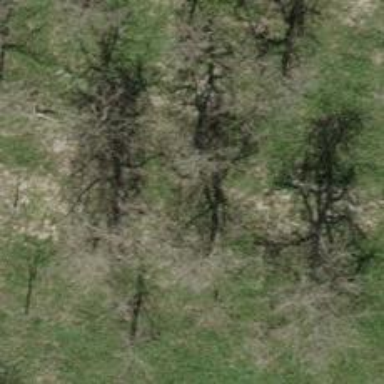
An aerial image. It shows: Beautiful tree in nature.